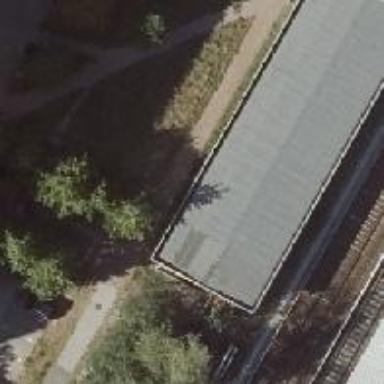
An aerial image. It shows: Flat metal roof building with white exterior.